【题型】解答题　【知识点】平面几何　【难度】easy
如图, 在 $\triangle ABC$ 中, 已知 $\angle C = 90^\circ$, $a = 4$, $c = 8$, 解这个直角三角形。

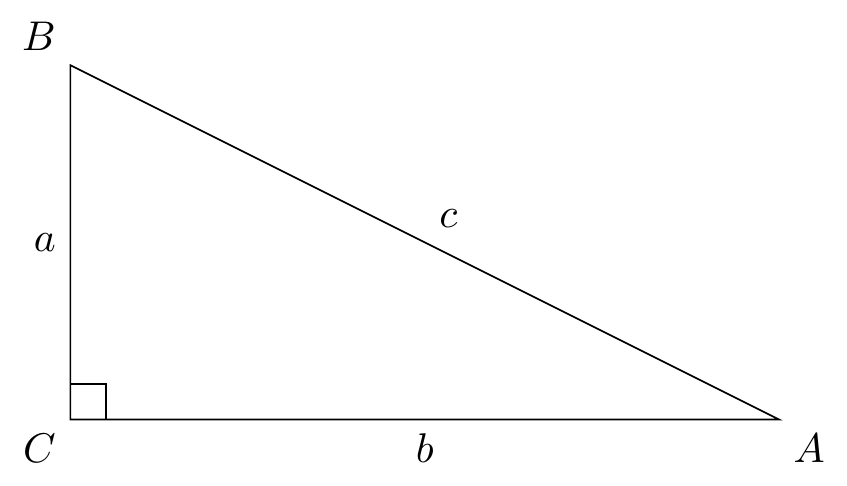
【解答】
解：

在 $\text{Rt}\triangle ABC$ 中,

$\because a^2 + b^2 = c^2$, $a = 4$, $c = 8$,

$\therefore b = \sqrt{c^2 - a^2} = \sqrt{64 - 16} = \sqrt{48} = 4\sqrt{3}$,

$\because \sin A = \frac{a}{c} = \frac{4}{8} = \frac{1}{2}$,

$\therefore \angle A = 30^\circ$,

$\therefore \angle B = 90^\circ - \angle A = 60^\circ$。

故答案为：$b = 4\sqrt{3}$, $\angle A = 30^\circ$, $\angle B = 60^\circ$。